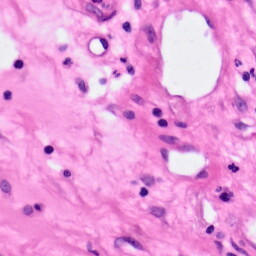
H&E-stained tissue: Pancreatic